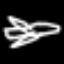
Label: airplane